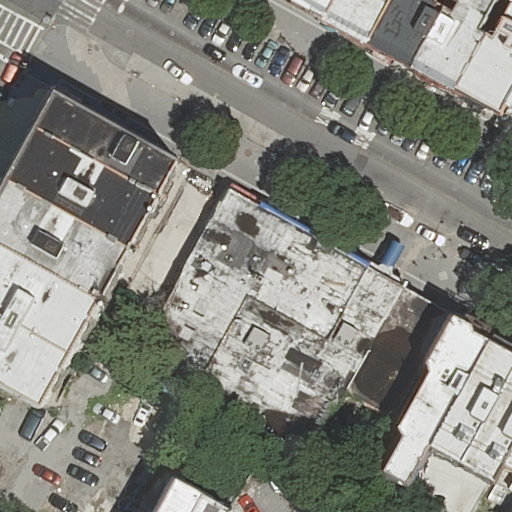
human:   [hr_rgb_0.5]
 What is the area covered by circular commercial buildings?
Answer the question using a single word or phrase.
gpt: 0m2

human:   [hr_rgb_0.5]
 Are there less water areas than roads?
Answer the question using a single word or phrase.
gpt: yes

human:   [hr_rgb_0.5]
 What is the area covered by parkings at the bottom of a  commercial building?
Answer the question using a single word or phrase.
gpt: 0m2

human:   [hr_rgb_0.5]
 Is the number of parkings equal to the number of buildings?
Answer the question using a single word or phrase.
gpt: no

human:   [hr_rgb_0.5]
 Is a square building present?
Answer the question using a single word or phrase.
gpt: no

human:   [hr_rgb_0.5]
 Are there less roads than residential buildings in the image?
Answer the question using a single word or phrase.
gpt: yes

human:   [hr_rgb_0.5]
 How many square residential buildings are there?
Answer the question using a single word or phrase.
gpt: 0

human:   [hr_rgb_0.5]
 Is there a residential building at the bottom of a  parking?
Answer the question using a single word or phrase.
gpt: yes

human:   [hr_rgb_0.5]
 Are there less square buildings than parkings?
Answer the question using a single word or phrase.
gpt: yes

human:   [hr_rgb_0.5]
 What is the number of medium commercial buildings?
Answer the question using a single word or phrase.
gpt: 0

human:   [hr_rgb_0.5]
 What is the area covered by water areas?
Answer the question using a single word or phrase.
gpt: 0m2

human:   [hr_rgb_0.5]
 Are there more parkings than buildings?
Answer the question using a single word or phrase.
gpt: no

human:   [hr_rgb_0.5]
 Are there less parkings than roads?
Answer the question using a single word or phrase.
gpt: no

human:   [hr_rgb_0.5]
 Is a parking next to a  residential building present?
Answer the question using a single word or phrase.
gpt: yes

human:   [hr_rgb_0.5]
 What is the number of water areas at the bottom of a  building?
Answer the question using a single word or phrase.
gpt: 0

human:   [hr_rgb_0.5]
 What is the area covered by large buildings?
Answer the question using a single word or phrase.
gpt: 1622m2

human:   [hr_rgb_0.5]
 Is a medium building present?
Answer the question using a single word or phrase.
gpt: yes

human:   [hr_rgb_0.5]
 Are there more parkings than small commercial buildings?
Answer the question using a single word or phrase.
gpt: yes

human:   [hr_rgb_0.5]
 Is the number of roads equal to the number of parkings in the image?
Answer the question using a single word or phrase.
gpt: yes

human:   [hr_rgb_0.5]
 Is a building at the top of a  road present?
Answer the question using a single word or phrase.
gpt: yes

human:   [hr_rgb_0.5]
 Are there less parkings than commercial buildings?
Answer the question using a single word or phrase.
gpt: no

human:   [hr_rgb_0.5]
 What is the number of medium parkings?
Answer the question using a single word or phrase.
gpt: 0

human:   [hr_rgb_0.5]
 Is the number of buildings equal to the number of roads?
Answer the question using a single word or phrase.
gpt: no

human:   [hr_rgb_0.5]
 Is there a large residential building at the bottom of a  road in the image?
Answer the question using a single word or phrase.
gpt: yes

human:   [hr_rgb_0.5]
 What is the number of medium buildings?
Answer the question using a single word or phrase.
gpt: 10

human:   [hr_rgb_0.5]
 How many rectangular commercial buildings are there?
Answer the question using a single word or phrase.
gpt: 0

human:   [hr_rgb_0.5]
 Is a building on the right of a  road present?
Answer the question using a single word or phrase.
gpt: yes

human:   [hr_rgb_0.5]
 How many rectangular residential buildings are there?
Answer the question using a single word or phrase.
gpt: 15

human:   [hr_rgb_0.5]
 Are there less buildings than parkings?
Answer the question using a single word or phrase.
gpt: no

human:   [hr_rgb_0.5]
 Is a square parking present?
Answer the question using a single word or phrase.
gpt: no

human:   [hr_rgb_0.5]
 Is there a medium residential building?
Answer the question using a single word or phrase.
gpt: yes

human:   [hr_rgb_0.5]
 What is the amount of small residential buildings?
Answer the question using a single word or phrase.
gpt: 8

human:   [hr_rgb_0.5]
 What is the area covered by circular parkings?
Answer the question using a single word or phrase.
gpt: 0m2

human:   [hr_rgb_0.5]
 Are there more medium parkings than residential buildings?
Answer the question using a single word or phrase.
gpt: no

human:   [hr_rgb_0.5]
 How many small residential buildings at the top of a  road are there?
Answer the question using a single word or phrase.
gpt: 5

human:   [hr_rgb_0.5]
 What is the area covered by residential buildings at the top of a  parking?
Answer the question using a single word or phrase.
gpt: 3756m2